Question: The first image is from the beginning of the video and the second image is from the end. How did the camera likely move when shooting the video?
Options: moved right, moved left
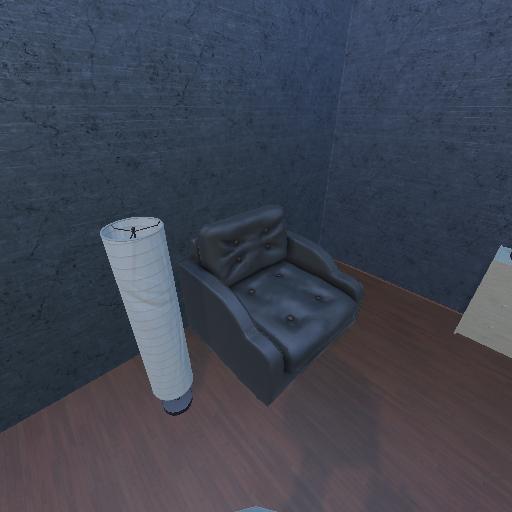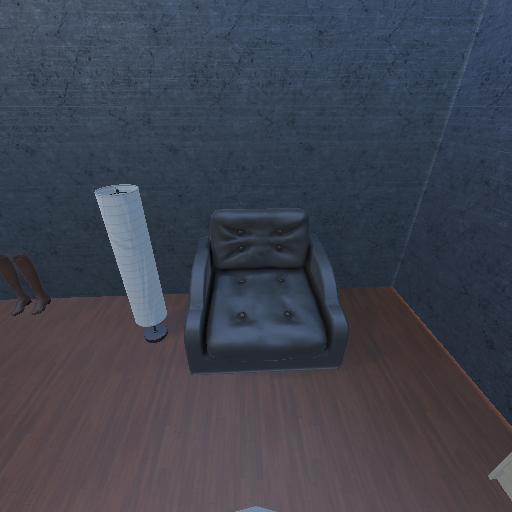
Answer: moved right